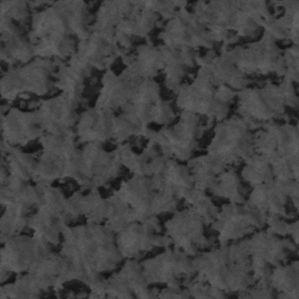
Label: frost